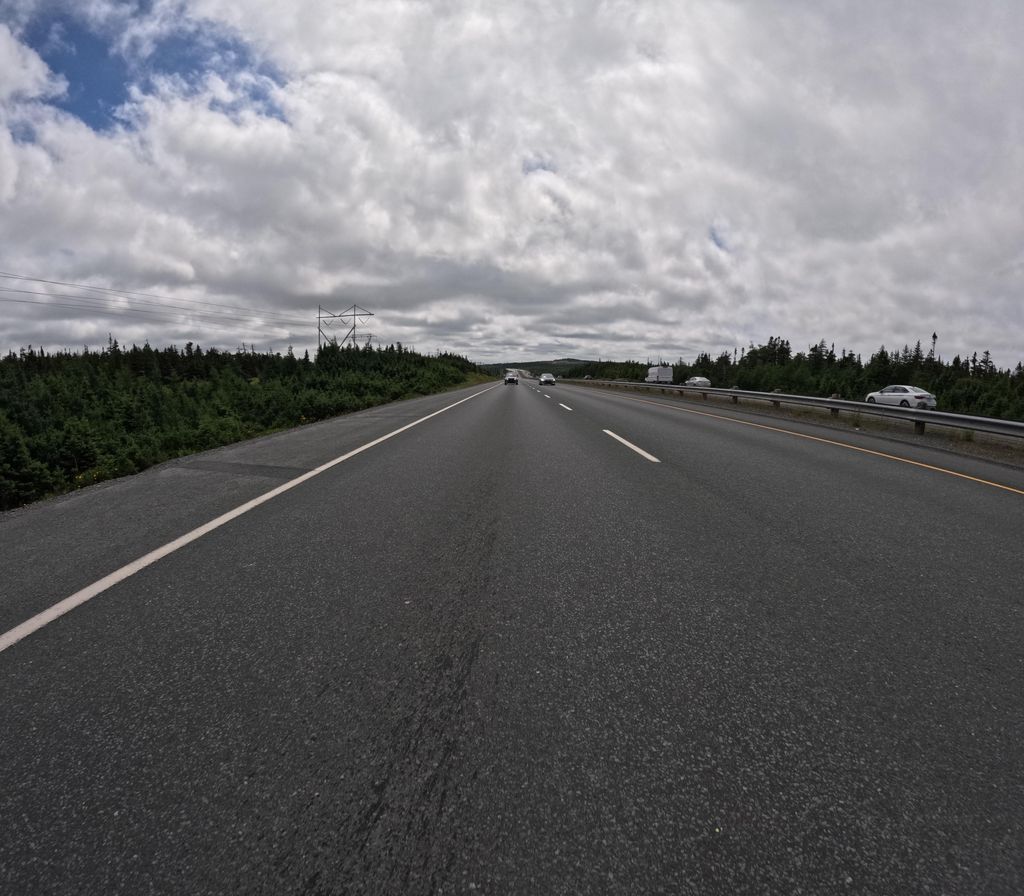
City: st_johns